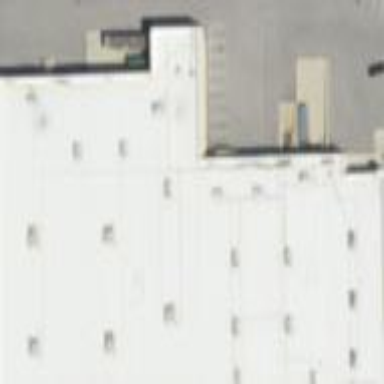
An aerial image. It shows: Commercial building.